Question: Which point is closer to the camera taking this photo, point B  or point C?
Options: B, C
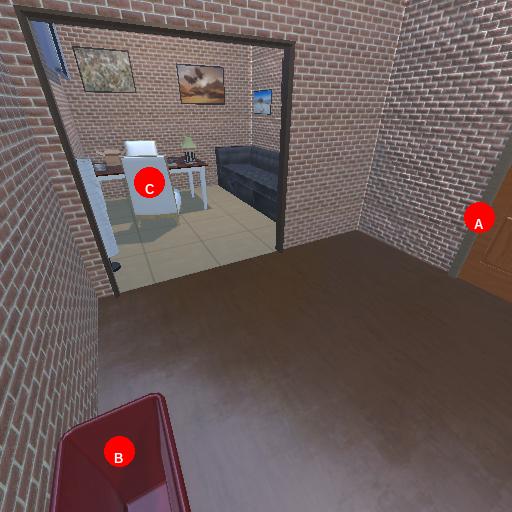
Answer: B